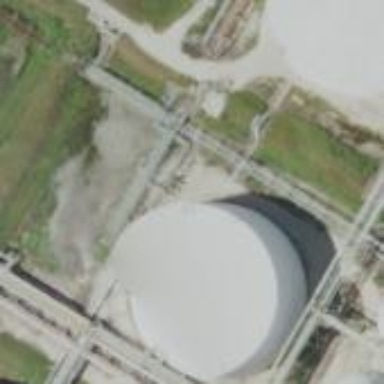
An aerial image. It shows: Storage tank which is man-made.